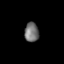
Tissue: prostate
Cell type: Myeloid cells
Senescence score: 0.204
Nuclear area (px): 271
Mean DAPI intensity: 113.679